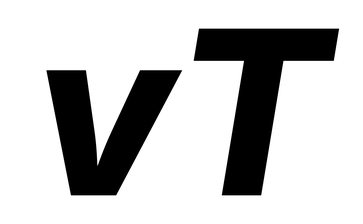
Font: Inter-Italic_ExtraBold_Italic